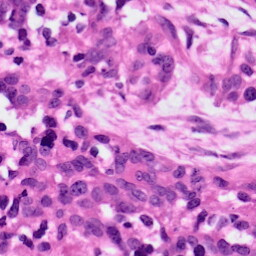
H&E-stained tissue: Ovarian